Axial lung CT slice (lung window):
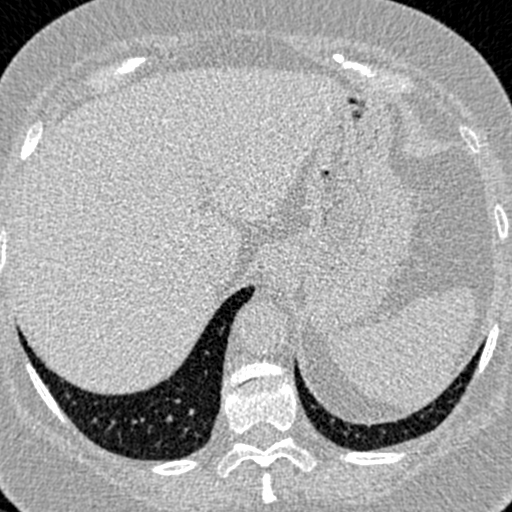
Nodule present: no